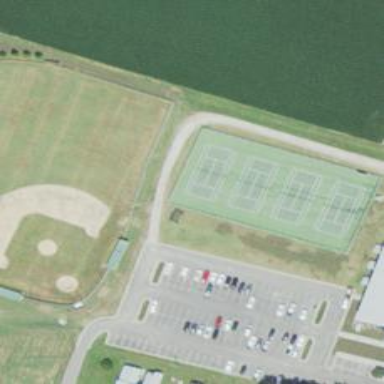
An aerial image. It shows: Tennis court on pitch.